Interaction volume radius: 5 \u00c5
Interaction volume height: 25 \u00c5
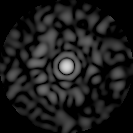
Disorder parameter: 0.8337